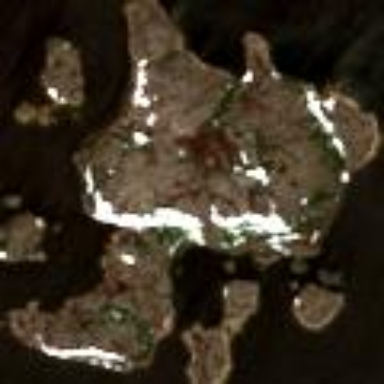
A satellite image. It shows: Island with natural coastline.